Interaction volume radius: 10 \u00c5
Interaction volume height: 40 \u00c5
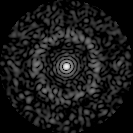
Disorder parameter: 0.8251